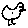
Label: bird